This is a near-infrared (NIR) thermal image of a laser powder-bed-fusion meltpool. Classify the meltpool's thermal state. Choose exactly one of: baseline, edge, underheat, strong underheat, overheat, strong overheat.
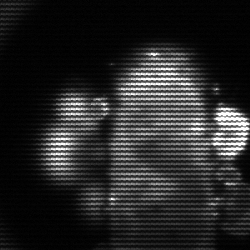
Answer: strong underheat